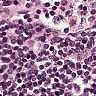
Metastatic tissue present: no